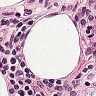
Metastatic tissue present: no